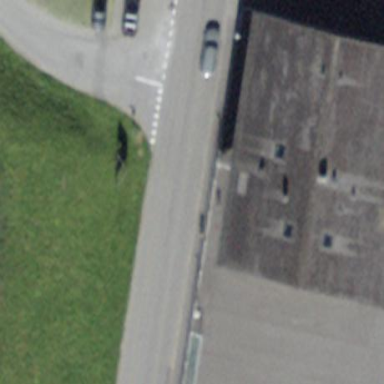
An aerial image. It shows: School building.